Interaction volume radius: 5 \u00c5
Interaction volume height: 40 \u00c5
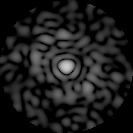
Disorder parameter: 0.829